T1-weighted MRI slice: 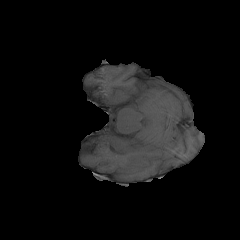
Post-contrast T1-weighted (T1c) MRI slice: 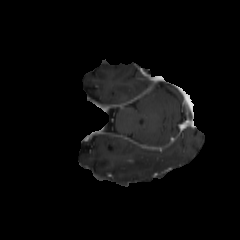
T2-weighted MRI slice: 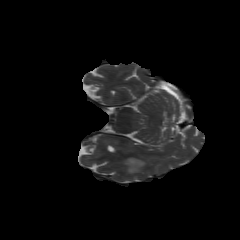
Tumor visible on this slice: yes